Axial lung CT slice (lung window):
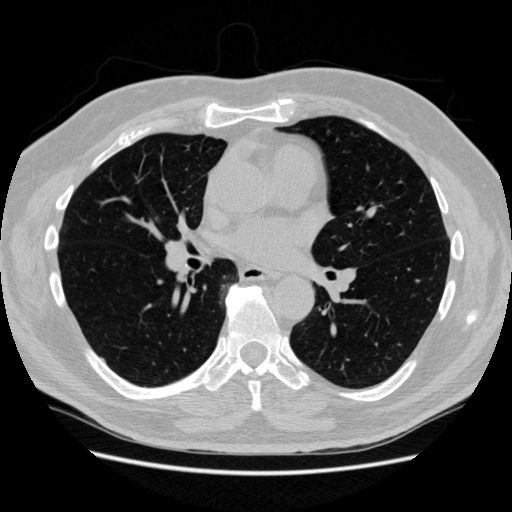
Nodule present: no